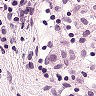
Metastatic tissue present: no